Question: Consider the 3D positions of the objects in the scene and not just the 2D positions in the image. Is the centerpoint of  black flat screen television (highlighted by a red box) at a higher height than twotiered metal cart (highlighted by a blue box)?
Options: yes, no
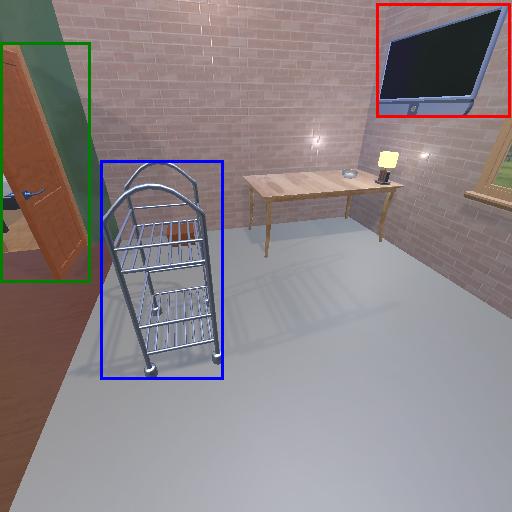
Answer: yes